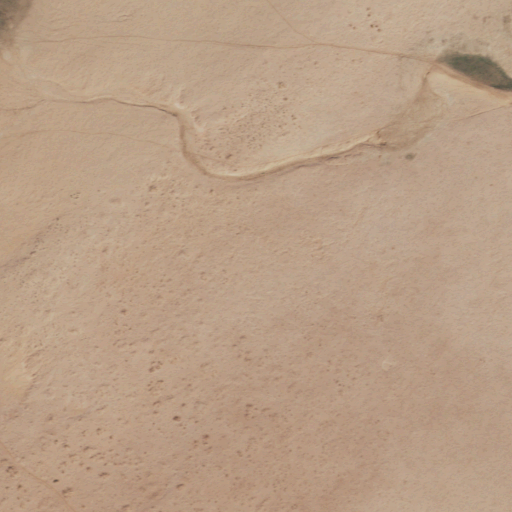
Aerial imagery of plain(s) in Arizona named The Big Lake containing shrub and woody wetlands